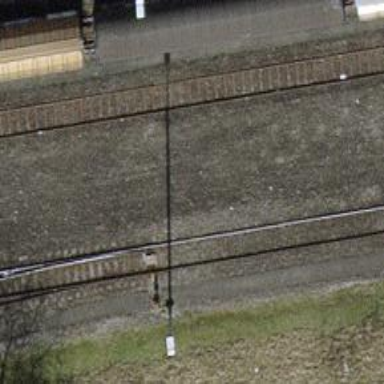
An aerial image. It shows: Single-track railway spur.